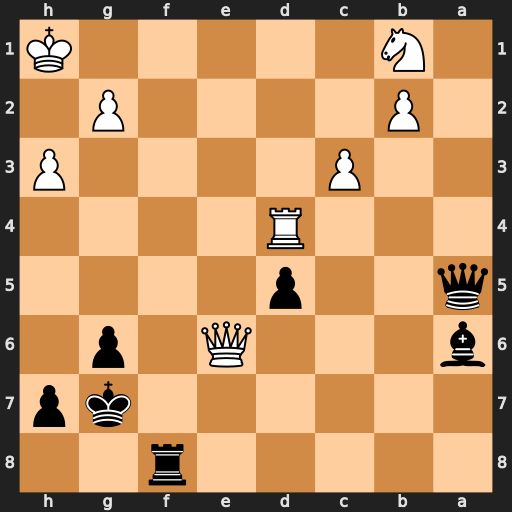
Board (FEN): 5r2/6kp/b3Q1p1/q2p4/3R4/2P4P/1P4P1/1N5K
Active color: b
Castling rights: -
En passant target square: -
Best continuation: Rf1+ Kh2 Qc7+